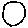
Label: circle